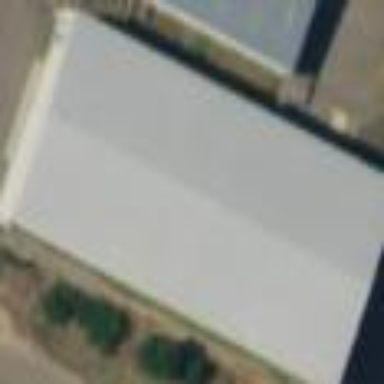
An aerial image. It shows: Hangar building at the airport.